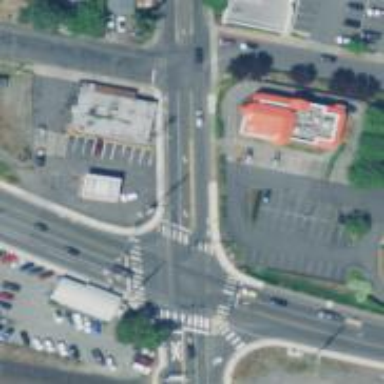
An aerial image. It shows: Zebra crossing on the road.